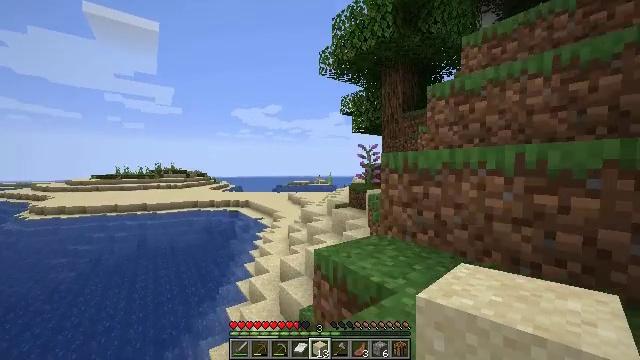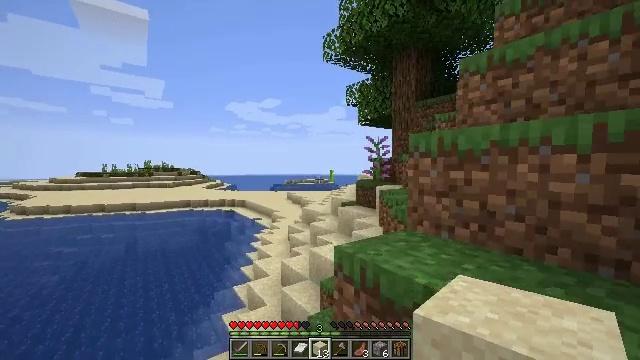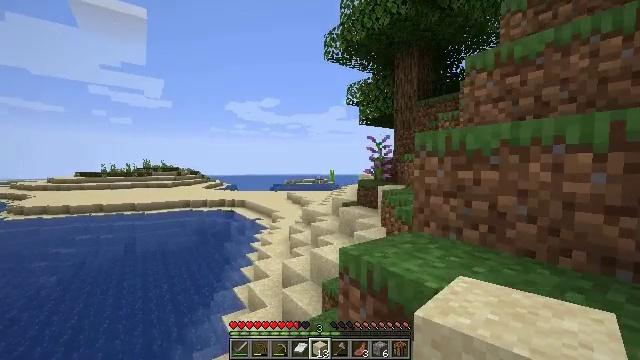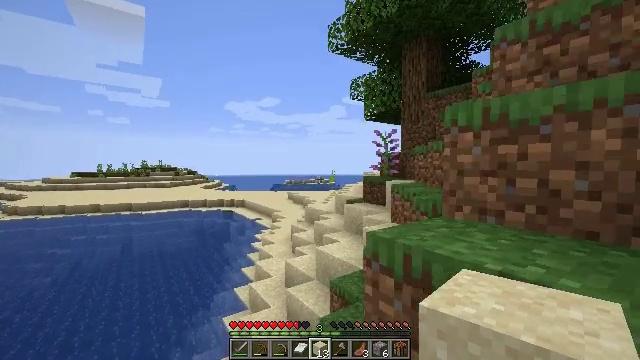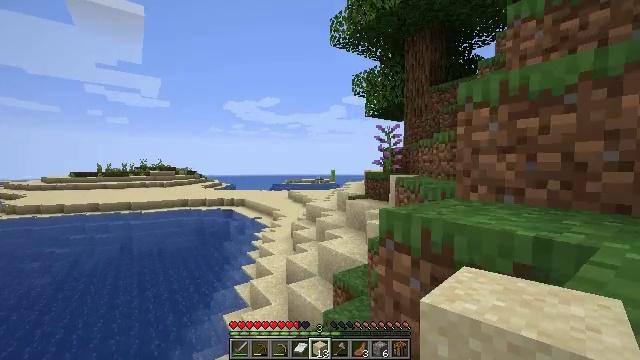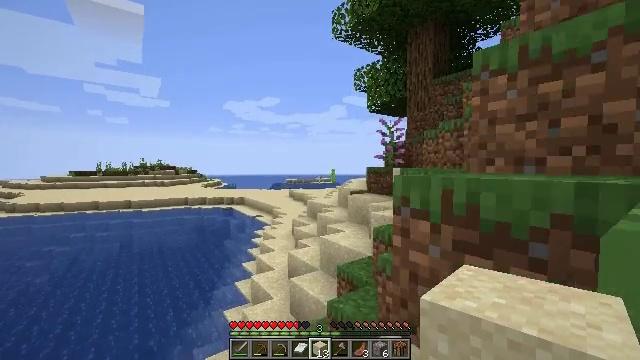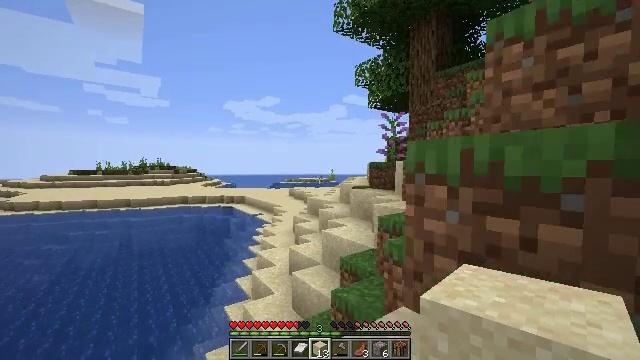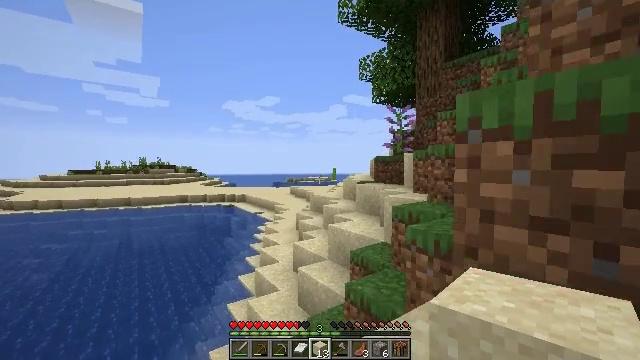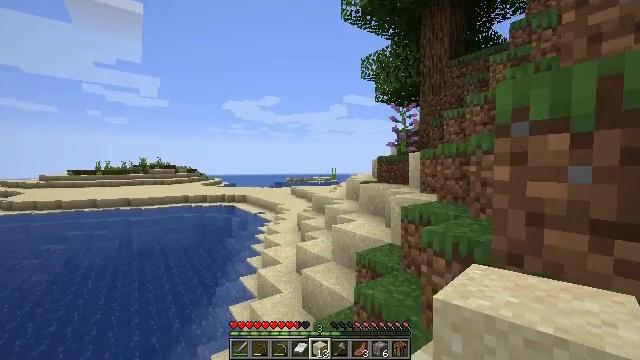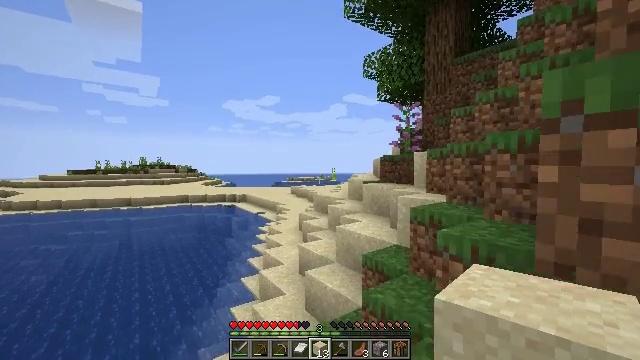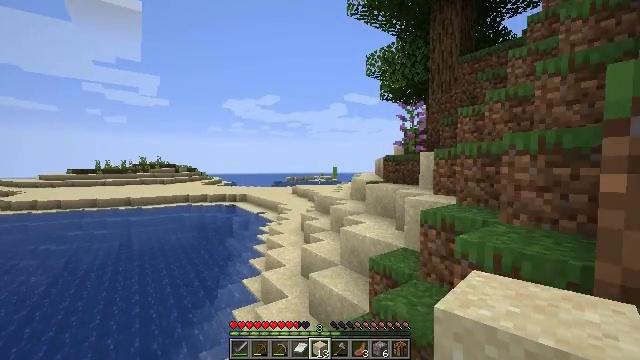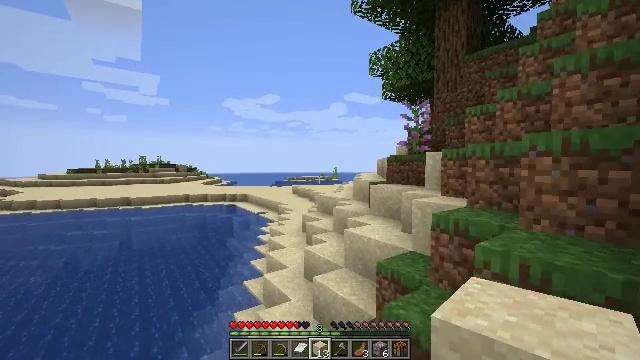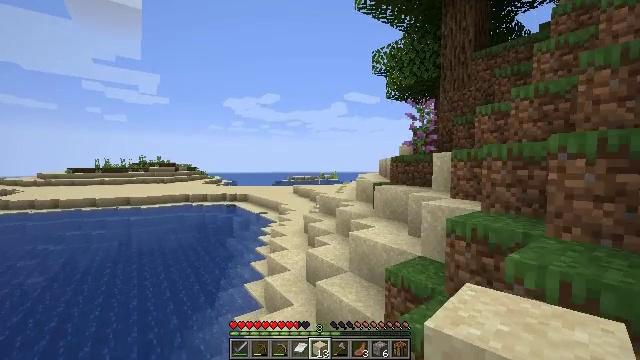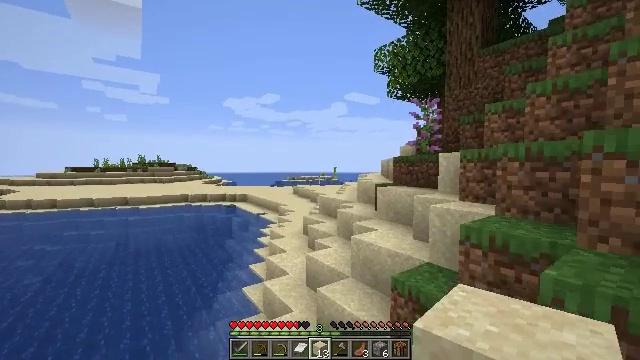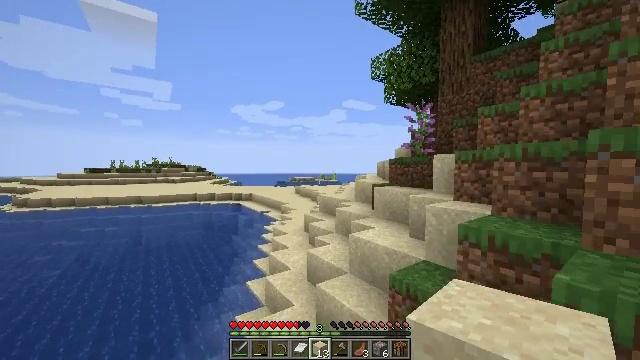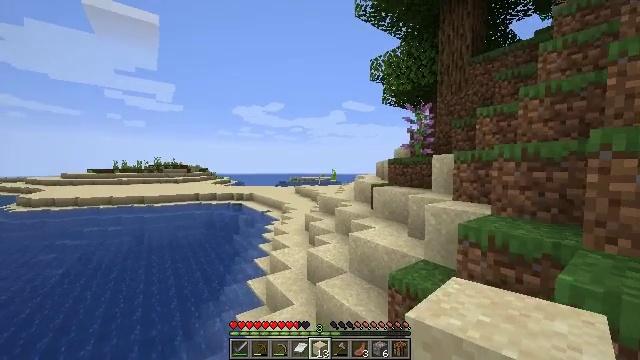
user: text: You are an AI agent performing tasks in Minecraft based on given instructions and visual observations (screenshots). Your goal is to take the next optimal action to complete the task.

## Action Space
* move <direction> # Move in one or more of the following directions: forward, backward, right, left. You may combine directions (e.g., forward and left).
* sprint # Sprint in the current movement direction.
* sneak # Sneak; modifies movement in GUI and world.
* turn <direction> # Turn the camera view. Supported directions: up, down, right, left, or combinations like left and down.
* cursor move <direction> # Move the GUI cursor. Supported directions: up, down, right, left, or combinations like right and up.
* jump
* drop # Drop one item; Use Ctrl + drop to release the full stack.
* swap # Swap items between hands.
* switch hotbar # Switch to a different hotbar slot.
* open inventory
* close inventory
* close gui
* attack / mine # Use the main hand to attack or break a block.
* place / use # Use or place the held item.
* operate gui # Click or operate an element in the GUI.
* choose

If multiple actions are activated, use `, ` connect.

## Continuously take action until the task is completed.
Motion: motion action
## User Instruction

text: Cut down the sugar cane stalks.
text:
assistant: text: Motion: move forward, sprint
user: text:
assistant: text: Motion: move forward, sprint
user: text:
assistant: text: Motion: move forward, sprint
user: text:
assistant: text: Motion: move forward, sprint
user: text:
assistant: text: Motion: move forward, sprint
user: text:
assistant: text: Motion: move forward, sprint
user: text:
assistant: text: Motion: move forward, sprint
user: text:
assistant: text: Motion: move forward, sprint
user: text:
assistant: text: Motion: move forward, sprint
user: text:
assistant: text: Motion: move forward, sprint
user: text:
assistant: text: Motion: move forward, sprint
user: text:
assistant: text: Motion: move forward, sprint
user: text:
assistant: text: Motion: move forward, sprint
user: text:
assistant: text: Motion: move forward, sprint
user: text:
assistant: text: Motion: move forward, sprint
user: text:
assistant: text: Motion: move forward, sprint
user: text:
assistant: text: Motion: move forward, sprint
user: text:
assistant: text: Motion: move forward, sprint, jump
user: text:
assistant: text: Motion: move forward, sprint, jump
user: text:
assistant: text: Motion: move forward, sprint, jump
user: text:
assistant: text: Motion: move forward, sprint, jump
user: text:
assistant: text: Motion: move forward, sprint, jump
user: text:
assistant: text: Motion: move forward, sprint, jump
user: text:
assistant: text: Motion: move forward, sprint, jump
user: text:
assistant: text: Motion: move forward, sprint, jump
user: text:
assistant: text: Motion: move forward, sprint, jump
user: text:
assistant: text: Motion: move forward, sprint, jump
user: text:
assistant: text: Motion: move forward, sprint, jump
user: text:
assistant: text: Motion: move forward, sprint, jump
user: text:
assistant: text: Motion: move forward, sprint, jump